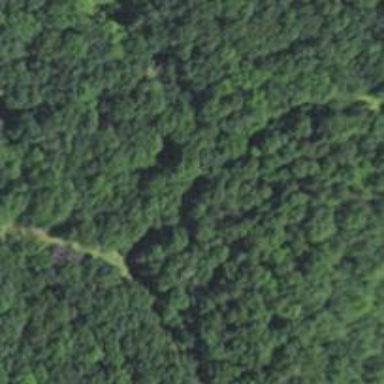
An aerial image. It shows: Disc golf course.